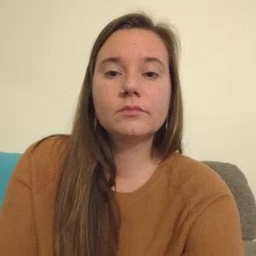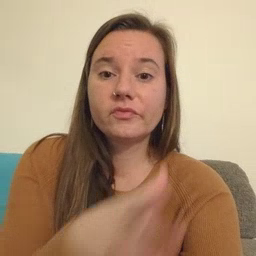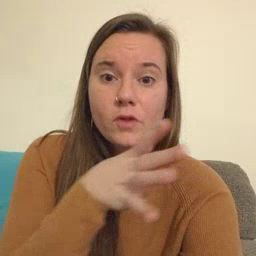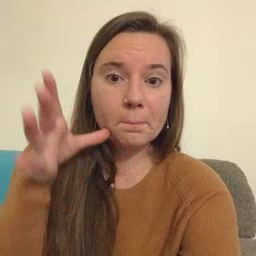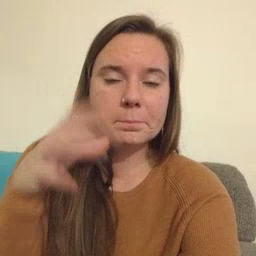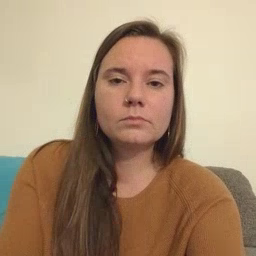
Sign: farm